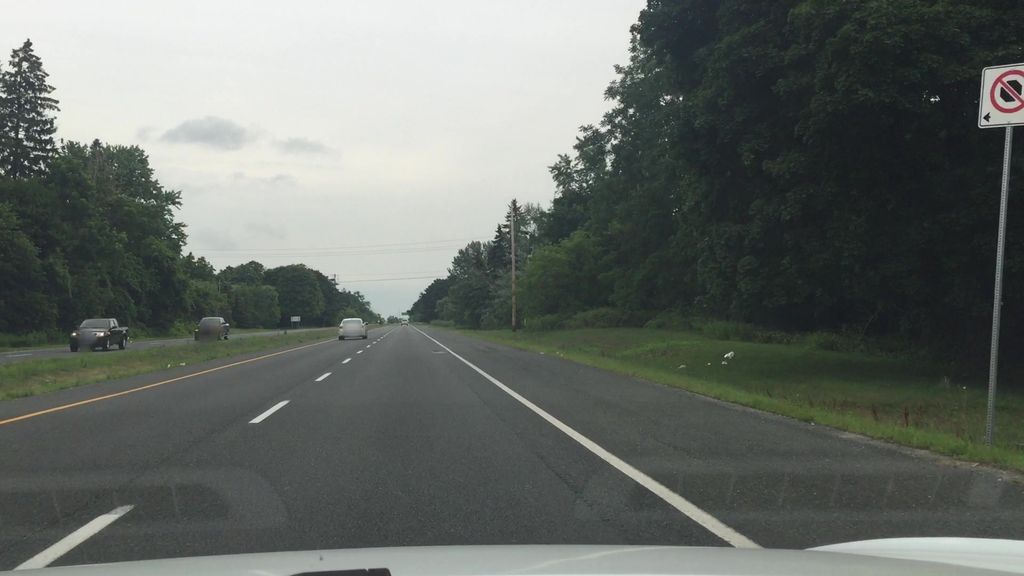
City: toronto